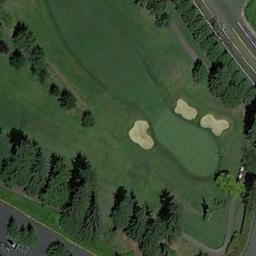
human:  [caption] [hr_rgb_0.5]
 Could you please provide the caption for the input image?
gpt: There are several bunkers and many trees on a large green lawn on the golf course, And there is a road next to the golf course .

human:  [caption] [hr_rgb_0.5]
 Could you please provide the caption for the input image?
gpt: There are four rows of red houses and two lakes .

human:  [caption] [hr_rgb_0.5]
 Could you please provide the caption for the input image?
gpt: The golf course has a putting green, Two fairways, Some barrier trees and three sandpits .

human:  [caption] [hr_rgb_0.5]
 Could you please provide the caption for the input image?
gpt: There are many trees near the golf course .

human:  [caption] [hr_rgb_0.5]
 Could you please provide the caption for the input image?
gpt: There are three bunkers and some trees on the golf course .